Question: Consider a SQL Server CE 4 table with a non-nullable column: 'FooDate'. The goal is to have the current UTC datetime as the default.
> The function is not recognized by SQL Server Compact. Name of function GetUTCDate.
The function 'GetDate()' works as expected as a default to a 'datetime' column in SQL Server Compact 4.
Is 'GetUTCDate()' supported in SQL Server CE 4 at all?

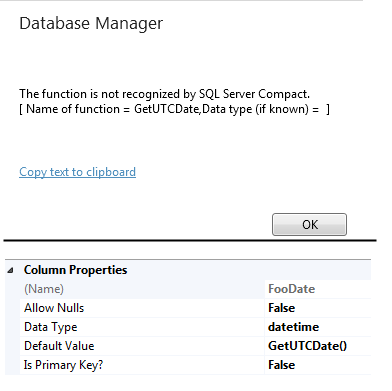
Answer: SQL Server CE supports a limited subset of T-SQL functions. GetUTCDate() is not one of them.